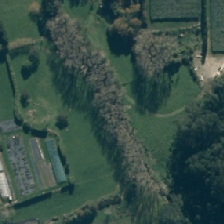
Land cover: deciduous_hardwood